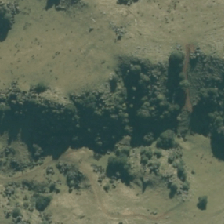
Land cover: indigenous_forest